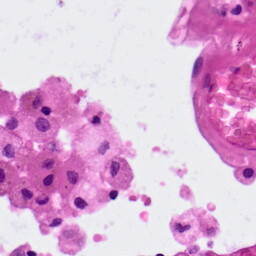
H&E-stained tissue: Lung